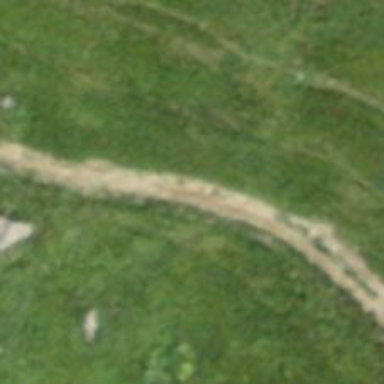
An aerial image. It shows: Unpaved path.